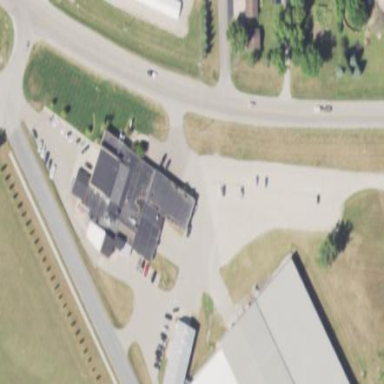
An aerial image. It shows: Office building.